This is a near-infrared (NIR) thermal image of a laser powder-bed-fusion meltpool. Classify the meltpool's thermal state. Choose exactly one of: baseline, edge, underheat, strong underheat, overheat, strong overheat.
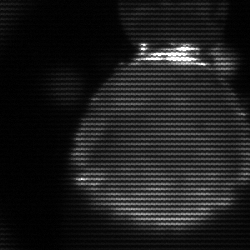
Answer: edge